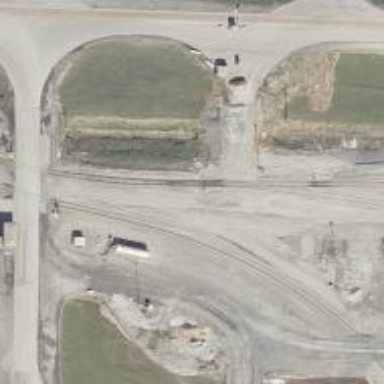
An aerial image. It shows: Railway yard used for servicing trains.